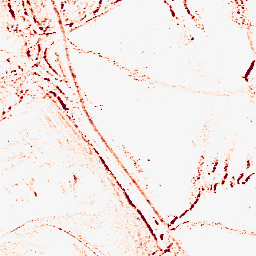
Category: morphological
Decomposition family: morphological_rect
Decomposition parameters: operation: opening
width: 5
height: 3
Upsampling method: sinc_blackman
Upsampling parameters: scale: 8
kernel_size: 16
Upsampling scale: 8